Question: I'm new of vaadin and now I'm running in the following trouble. I have a TabSheet that contains a few tabs.
Now my component setted in immediate mode and others it has a the following ValueChangeLister
'''
TextField taxCode = new TextField();
taxCode.setImmediate(true);
taxCode.addValueChangeListener(new ValueChangeListener() {
@Override
public void valueChange(ValueChangeEvent event) {
if(taxCode.isModified()){
searchByTaxCode(taxCode.getValue());
}
}
});
'''
then each time that the user changes the value to taxCode component, the method is invoked. This happens also when the user switch from Tab2 to Tab1 and I don't want this?
How can I fix this problem?
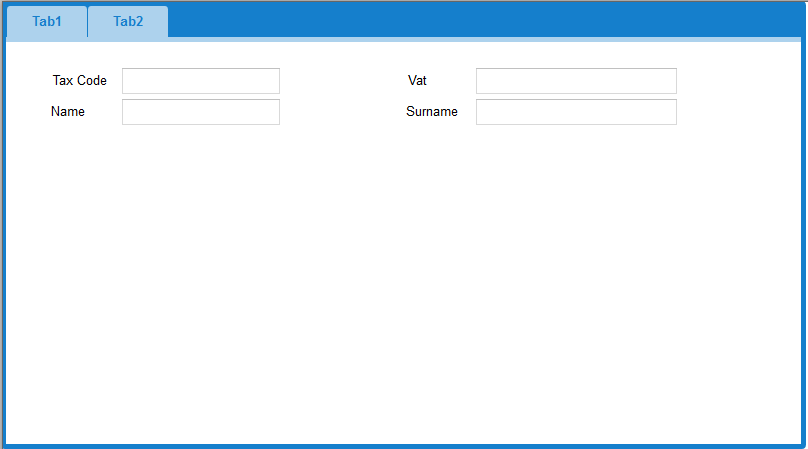
Answer: This simple test app does not fire the ValueChangeEvent when switching tabs, only when actually changing the value in the TextField. You have something more that could influence the behaviour?
'''
public class TabSheetEventsUI extends UI {
@WebServlet(value = "/tabsheetevents/*", asyncSupported = true)
@VaadinServletConfiguration(productionMode = false, ui = TabSheetEventsUI.class)
public static class Servlet extends VaadinServlet {
}
@Override
protected void init(VaadinRequest request) {
TabSheet tabSheet = new TabSheet();
Panel tab1 = new Panel("Tab 1");
Panel tab2 = new Panel("Tab 2");
tabSheet.addTab(tab1);
tabSheet.addTab(tab2);
final TextField tab1tf = new TextField("tab1tf");
tab1tf.setImmediate(true);
tab1tf.addValueChangeListener(new ValueChangeListener() {
@Override
public void valueChange(ValueChangeEvent event) {
System.out.println("Value change event catched.");
}
});
tab1.setContent(tab1tf);
setContent(tabSheet);
}
'''
}